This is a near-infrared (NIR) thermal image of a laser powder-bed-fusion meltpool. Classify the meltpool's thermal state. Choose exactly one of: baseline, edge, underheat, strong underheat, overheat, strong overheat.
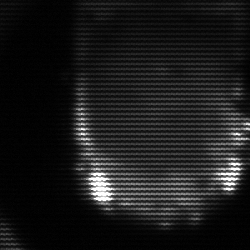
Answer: baseline